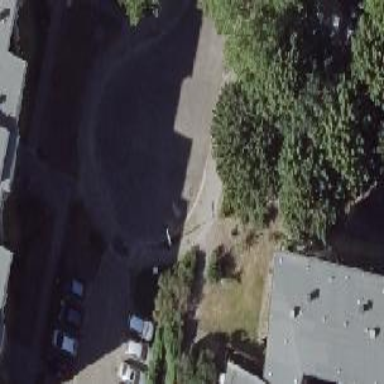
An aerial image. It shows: Residential road with asphalt surface. There are sidewalks on both sides of the road.